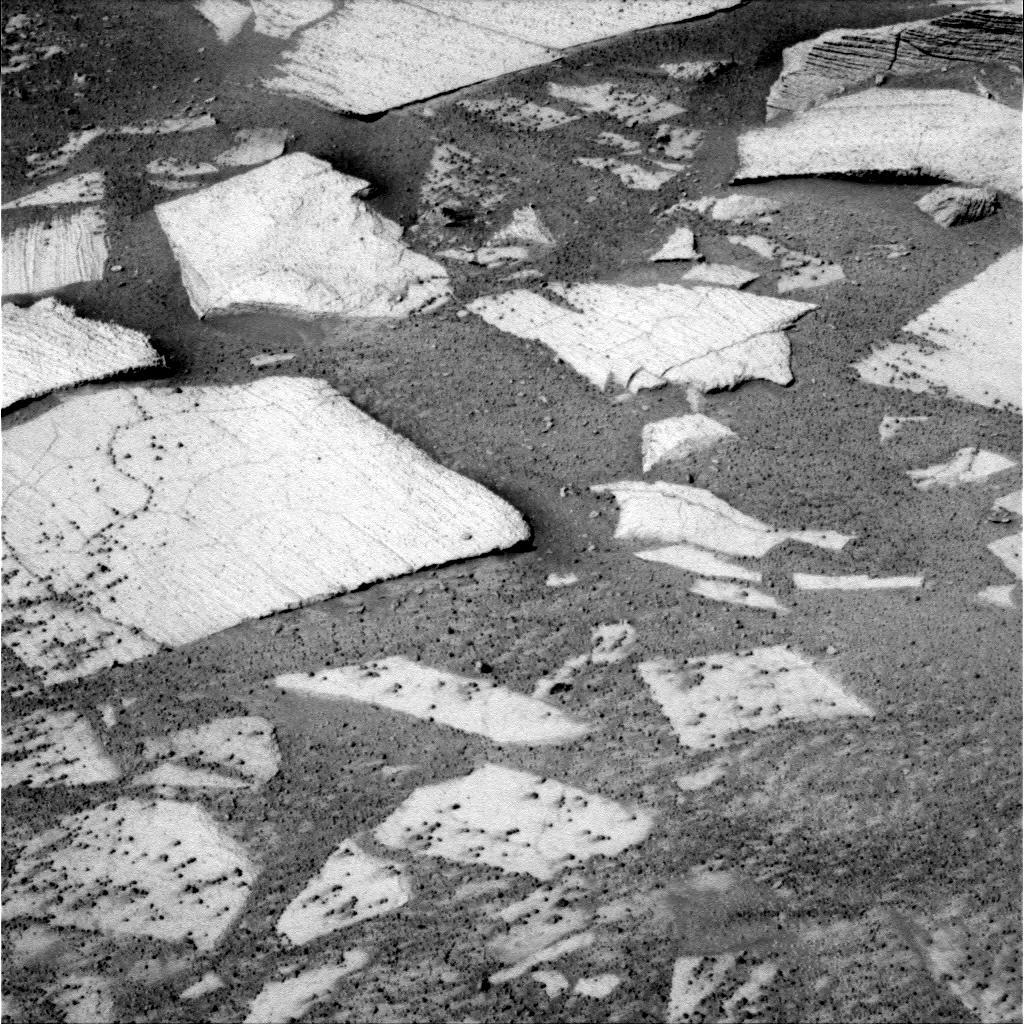
Terrain classes present: Bedrock, Gravel / Sand / Soil